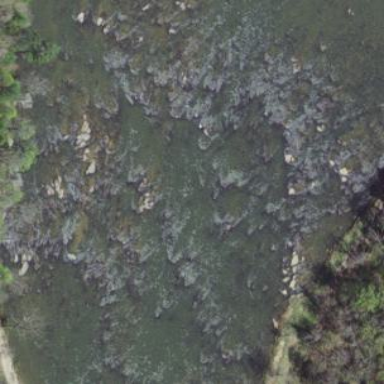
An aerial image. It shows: Rapids in the waterway with whitewater.